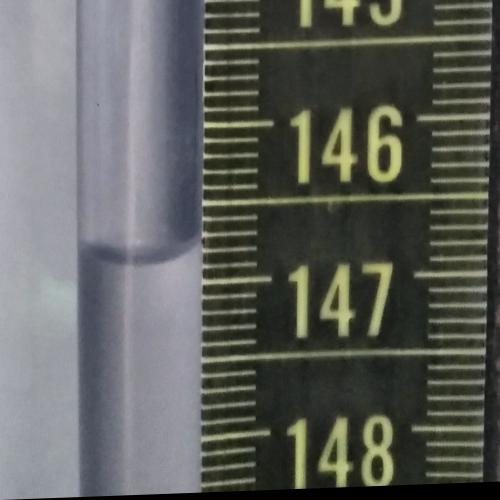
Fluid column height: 146.8 cm